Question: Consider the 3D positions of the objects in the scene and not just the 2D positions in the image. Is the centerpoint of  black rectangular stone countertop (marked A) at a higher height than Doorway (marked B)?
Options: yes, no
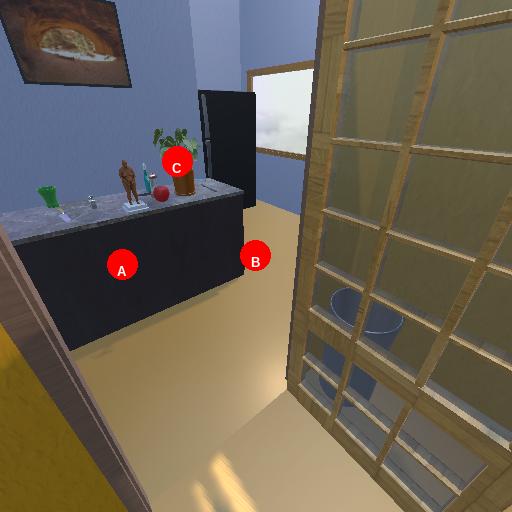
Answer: yes